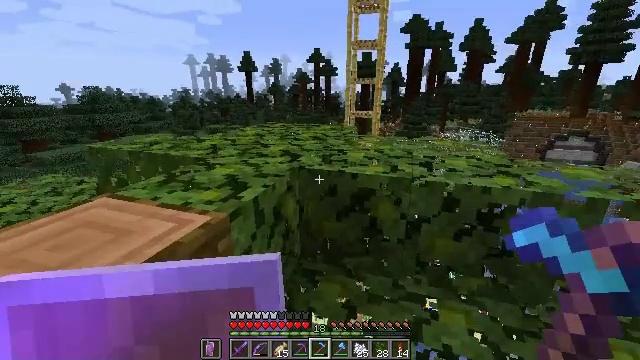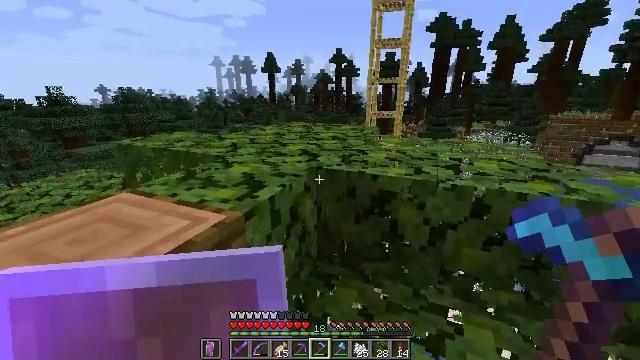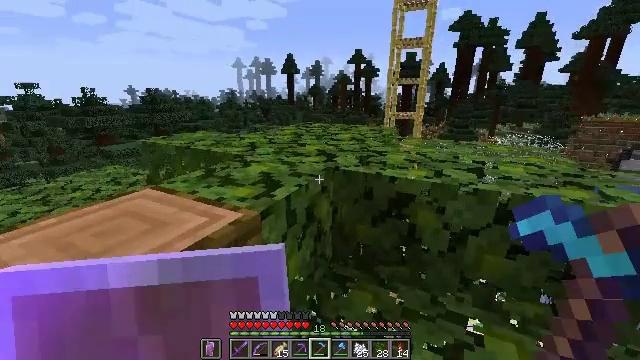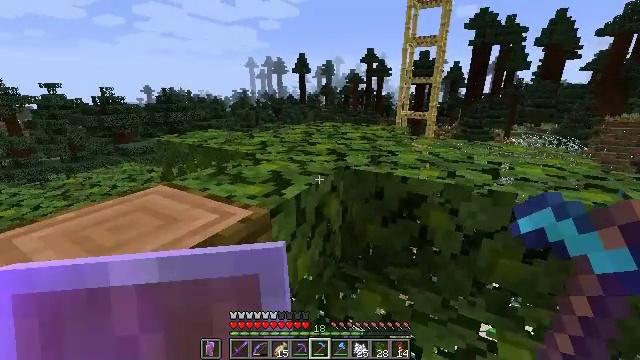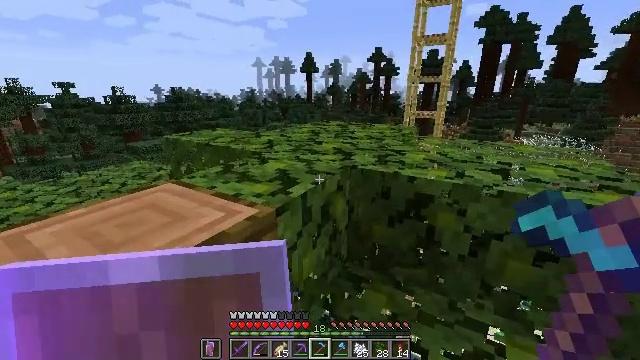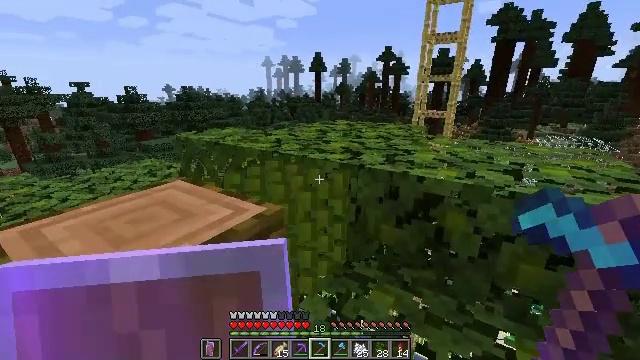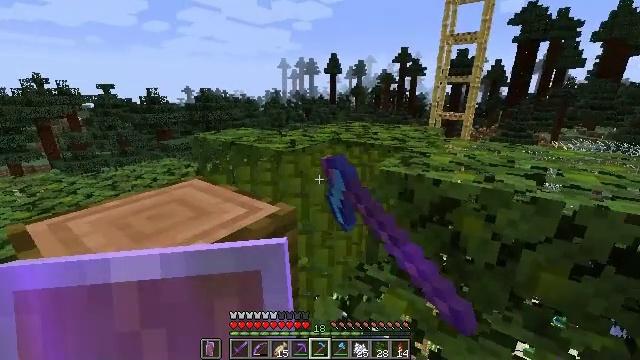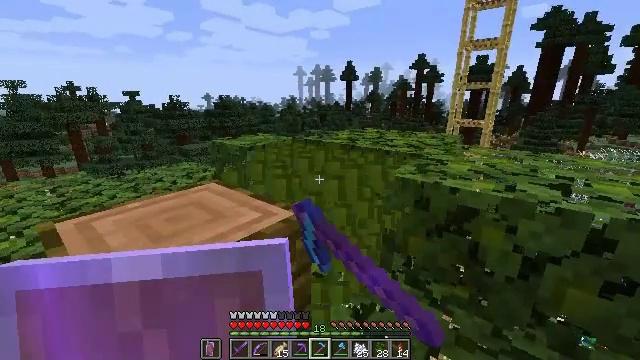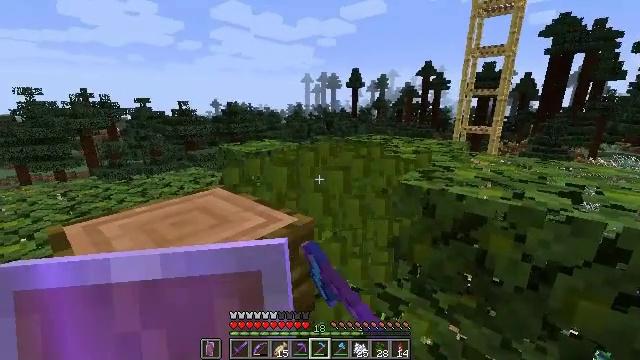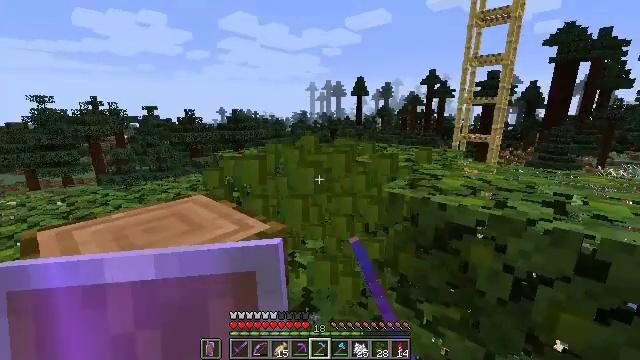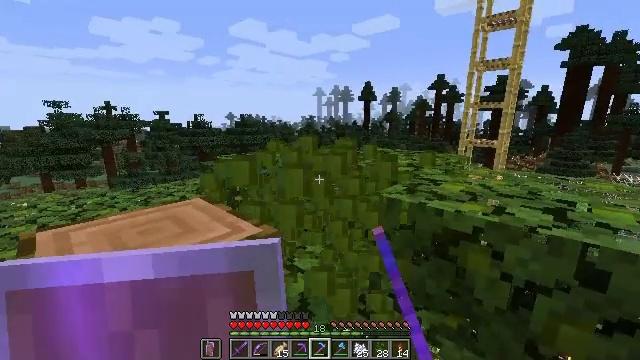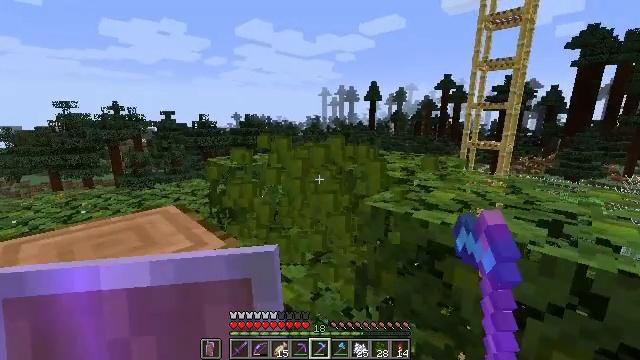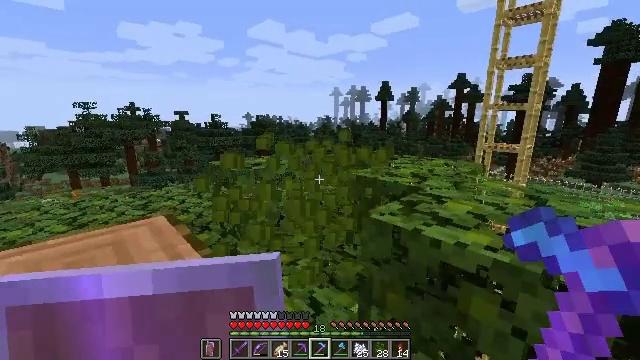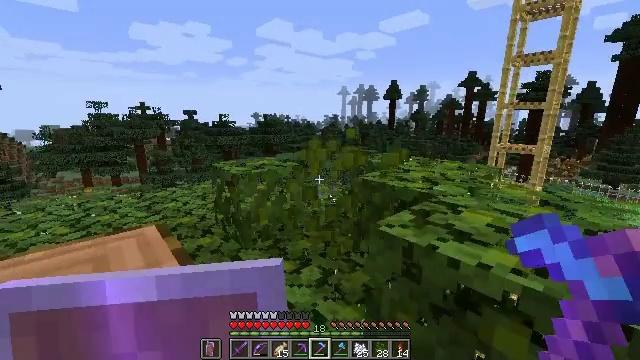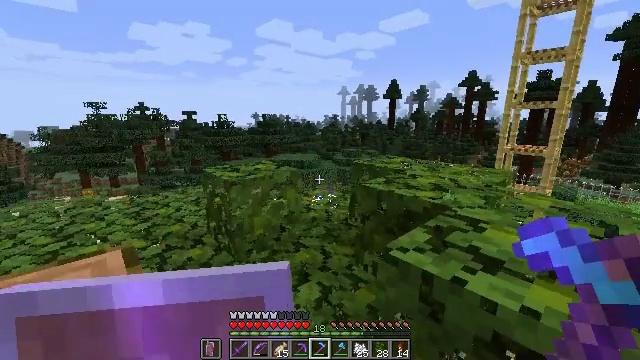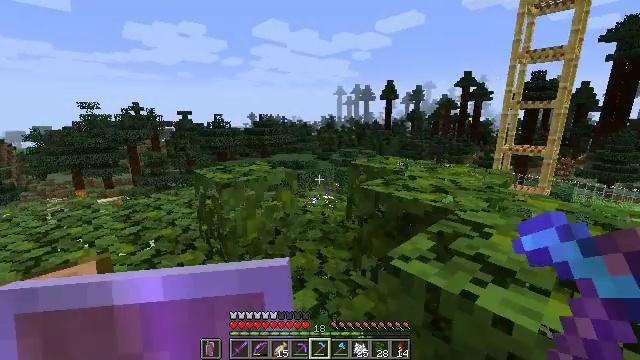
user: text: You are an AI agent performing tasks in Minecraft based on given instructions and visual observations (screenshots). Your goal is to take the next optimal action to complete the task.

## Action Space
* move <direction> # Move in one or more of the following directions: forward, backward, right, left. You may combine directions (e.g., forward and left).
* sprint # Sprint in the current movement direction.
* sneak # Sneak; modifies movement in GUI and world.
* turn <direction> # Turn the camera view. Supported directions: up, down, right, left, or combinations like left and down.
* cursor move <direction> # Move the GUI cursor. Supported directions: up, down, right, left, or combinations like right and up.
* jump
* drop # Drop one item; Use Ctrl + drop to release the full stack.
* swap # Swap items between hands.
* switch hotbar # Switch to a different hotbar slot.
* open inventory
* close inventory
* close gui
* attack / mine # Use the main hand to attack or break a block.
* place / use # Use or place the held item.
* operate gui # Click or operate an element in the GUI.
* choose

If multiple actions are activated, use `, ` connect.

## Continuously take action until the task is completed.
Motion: motion action
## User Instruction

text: Attack the jungle leaves to remove it.
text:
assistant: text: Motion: turn left
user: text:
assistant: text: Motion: turn left
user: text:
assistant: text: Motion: turn left
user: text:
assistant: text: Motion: turn left
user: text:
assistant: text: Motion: turn left, attack / mine
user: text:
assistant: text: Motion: turn left, attack / mine
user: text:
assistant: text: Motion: turn left and up, attack / mine
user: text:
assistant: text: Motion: move right, turn left and up, attack / mine
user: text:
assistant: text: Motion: move right, turn left and up, attack / mine
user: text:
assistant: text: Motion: move forward and move right, turn left and up, attack / mine
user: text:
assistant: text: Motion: move forward, turn left, attack / mine
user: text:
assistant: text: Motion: move forward, turn left, attack / mine
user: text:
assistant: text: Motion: move forward, turn left, attack / mine
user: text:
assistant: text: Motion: move forward, attack / mine
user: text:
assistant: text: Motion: attack / mine
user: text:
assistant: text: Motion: turn right, attack / mine
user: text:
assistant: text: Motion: turn right, attack / mine
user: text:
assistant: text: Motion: turn right, attack / mine
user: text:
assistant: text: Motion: turn right, attack / mine
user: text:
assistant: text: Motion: turn right, attack / mine
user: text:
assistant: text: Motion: move back, attack / mine
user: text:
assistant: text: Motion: move back, attack / mine
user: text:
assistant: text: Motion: move back, attack / mine
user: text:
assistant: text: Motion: move back and move right, attack / mine
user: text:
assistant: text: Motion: move back and move right, attack / mine
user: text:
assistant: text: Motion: move back, attack / mine
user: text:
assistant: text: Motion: attack / mine
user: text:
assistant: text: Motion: turn right, attack / mine
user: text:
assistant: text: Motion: turn right, attack / mine
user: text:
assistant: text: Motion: turn right, attack / mine